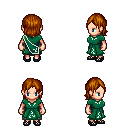
a pixel art fantasy rpg character, female body template, human, light skin, sash dress, teal pants, brunette long bangs hairstyle, ghillies, four views (front, back, left, right), 2x2 character sprite sheet, small pixel art, hard edges, no anti-aliasing